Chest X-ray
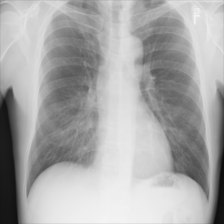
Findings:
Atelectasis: negative
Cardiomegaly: negative
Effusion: negative
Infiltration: negative
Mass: negative
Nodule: negative
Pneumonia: negative
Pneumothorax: negative
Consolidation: negative
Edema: negative
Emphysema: negative
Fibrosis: negative
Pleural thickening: negative
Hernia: negative